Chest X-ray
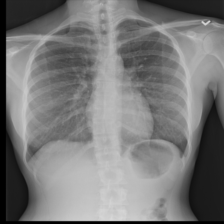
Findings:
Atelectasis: positive
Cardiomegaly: negative
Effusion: negative
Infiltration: positive
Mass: negative
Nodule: negative
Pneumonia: negative
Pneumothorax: negative
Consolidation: negative
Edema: negative
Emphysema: negative
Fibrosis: negative
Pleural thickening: negative
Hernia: negative